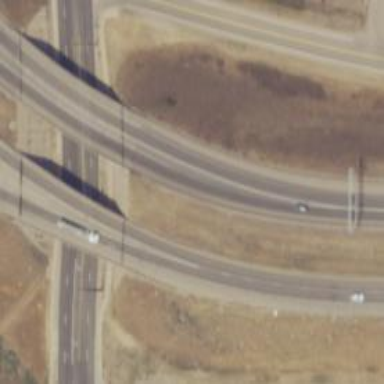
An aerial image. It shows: Asphalt trunk_link road with grade1 tracktype.